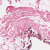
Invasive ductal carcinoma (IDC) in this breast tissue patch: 0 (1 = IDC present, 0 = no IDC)